Breast ultrasound image
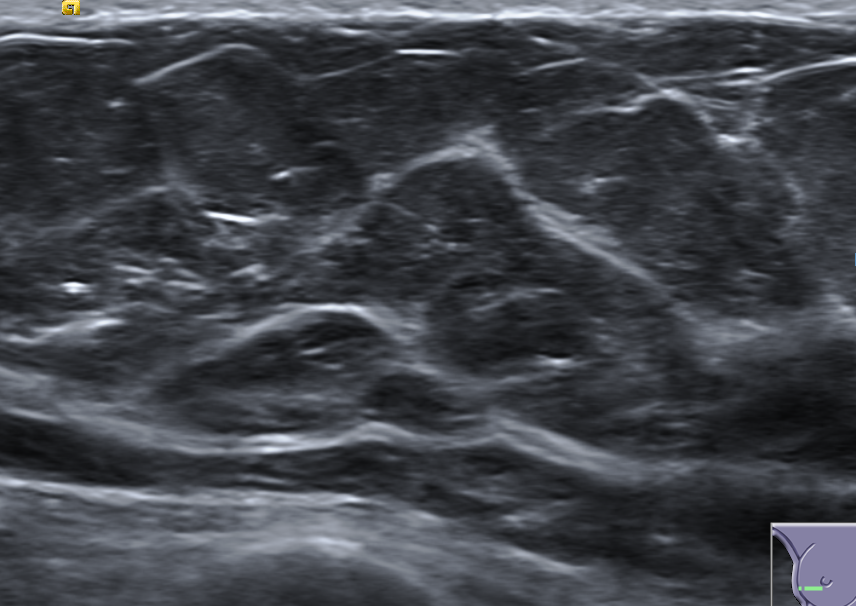
Diagnosis: normal